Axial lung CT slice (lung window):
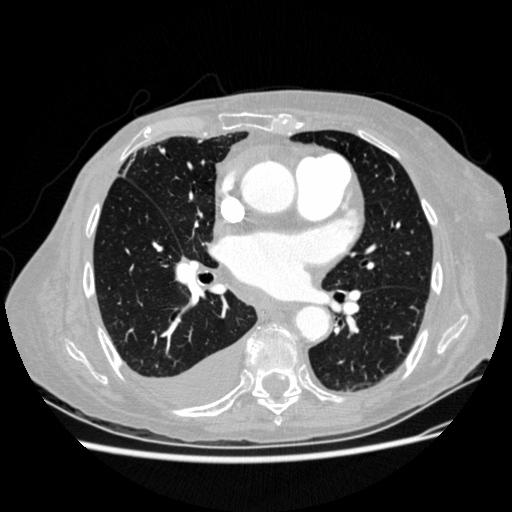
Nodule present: no